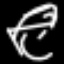
Label: frog